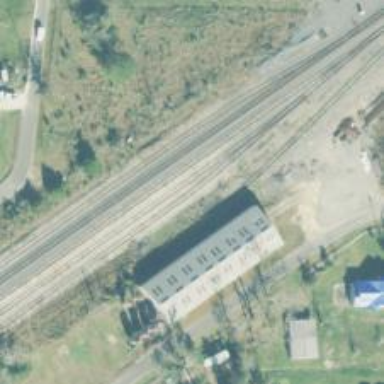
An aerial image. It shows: Railway yard used for servicing trains.